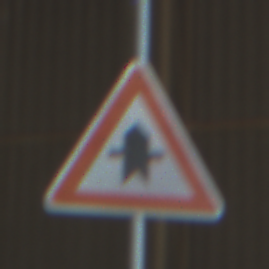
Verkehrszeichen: Vorfahrt
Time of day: Midday
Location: Indoor (Urban)
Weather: NotSpecified
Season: NotSpecified
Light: Natural